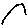
Label: car